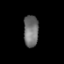
Tissue: prostate
Cell type: Fibroblasts
Senescence score: 0.6997
Nuclear area (px): 460
Mean DAPI intensity: 113.478